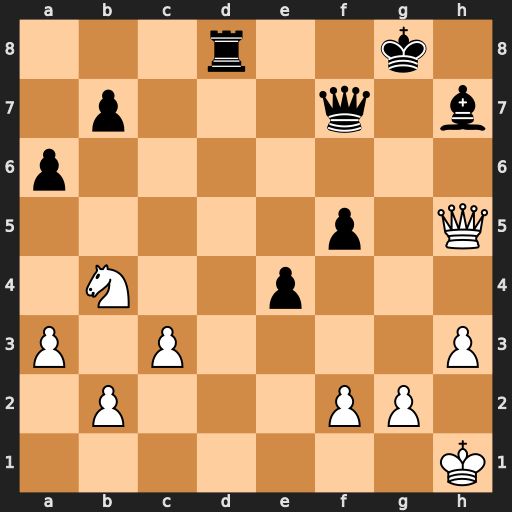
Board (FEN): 3r2k1/1p3q1b/p7/5p1Q/1N2p3/P1P4P/1P3PP1/7K
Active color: w
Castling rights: -
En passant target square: -
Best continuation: Qg5+ Bg6 Qxd8+